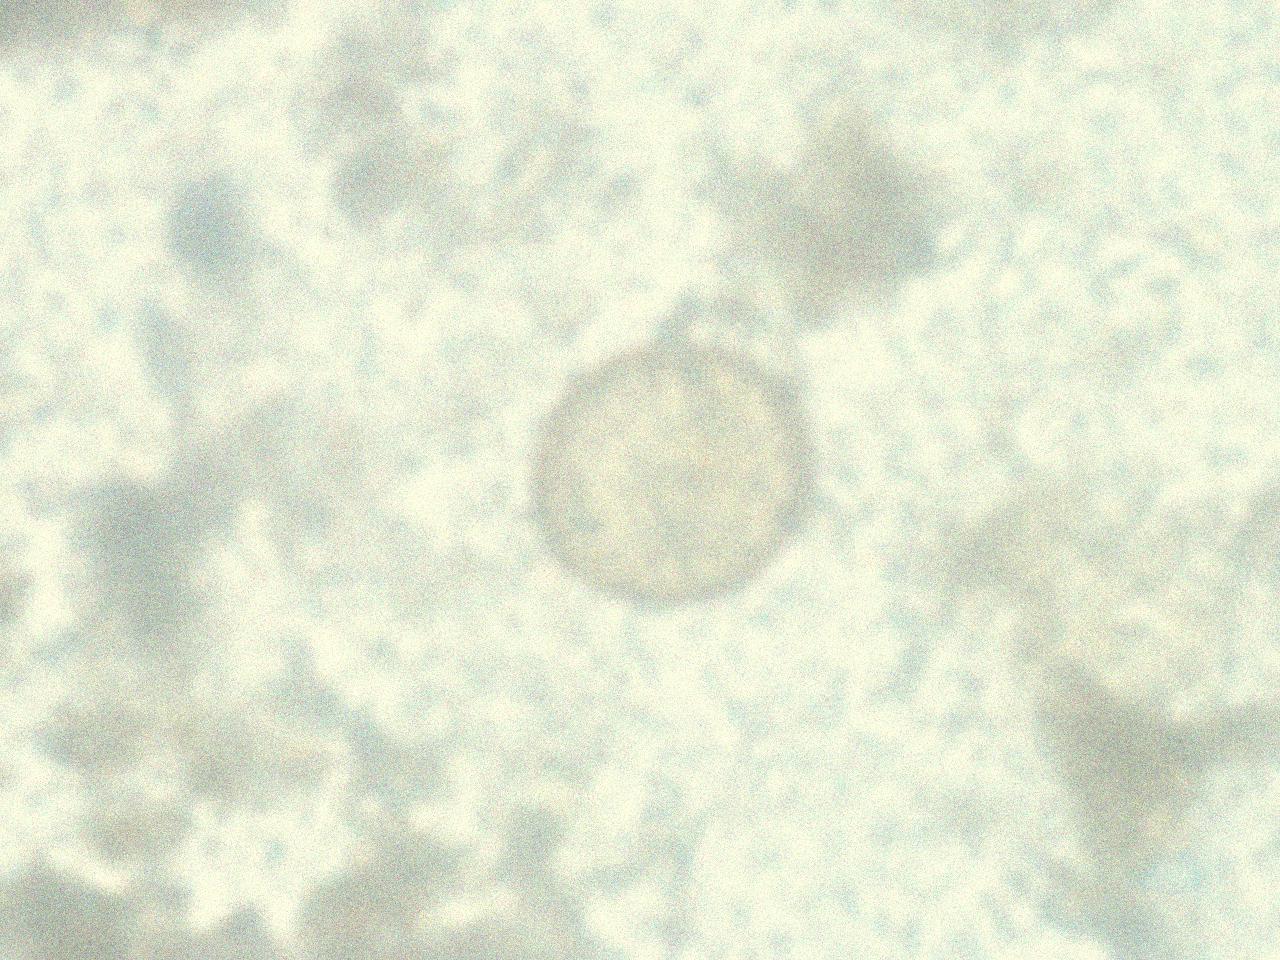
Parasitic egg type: Hymenolepis diminuta